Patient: sex M, age 37
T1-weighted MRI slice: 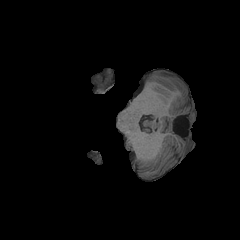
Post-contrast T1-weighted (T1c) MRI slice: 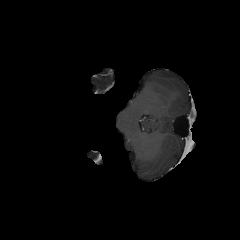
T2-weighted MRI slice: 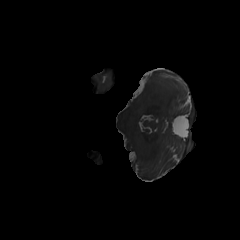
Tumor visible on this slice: no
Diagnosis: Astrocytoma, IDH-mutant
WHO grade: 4